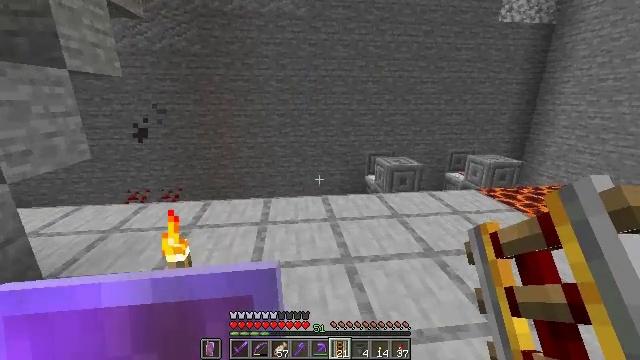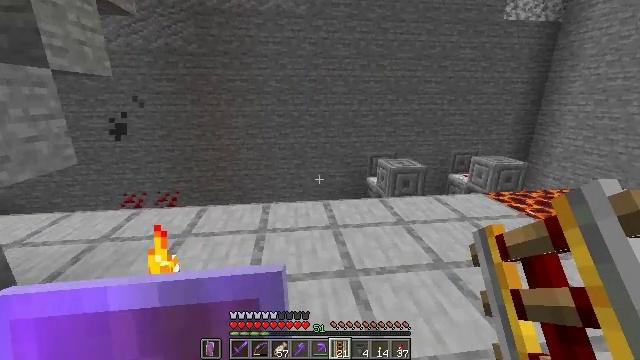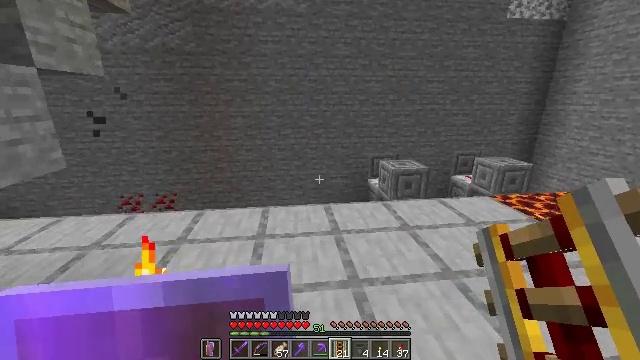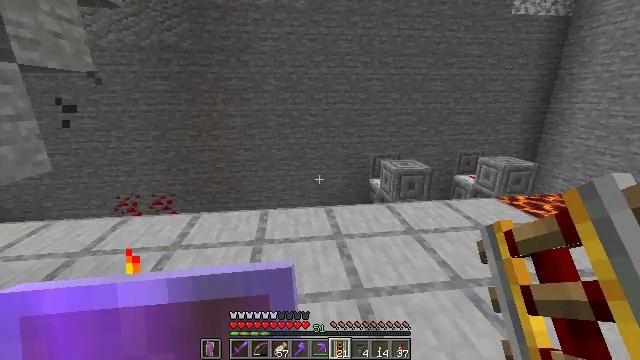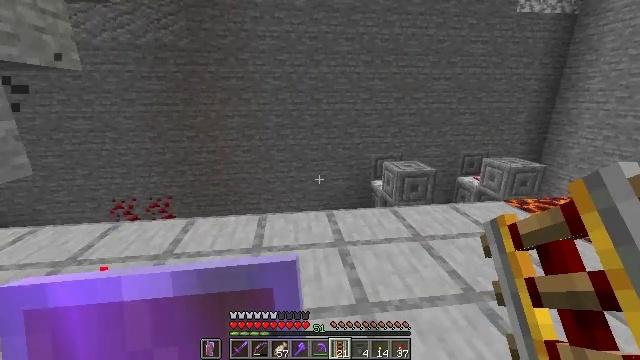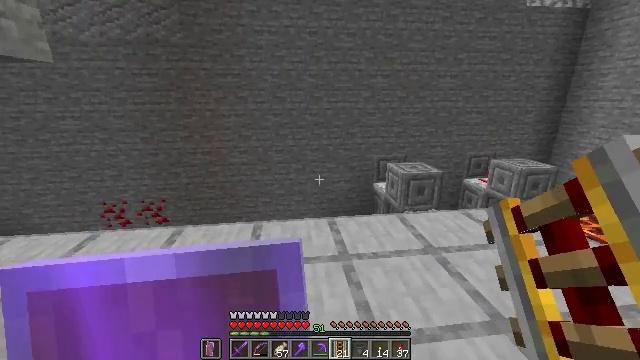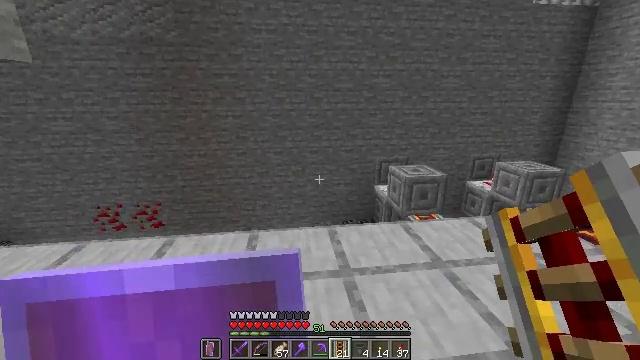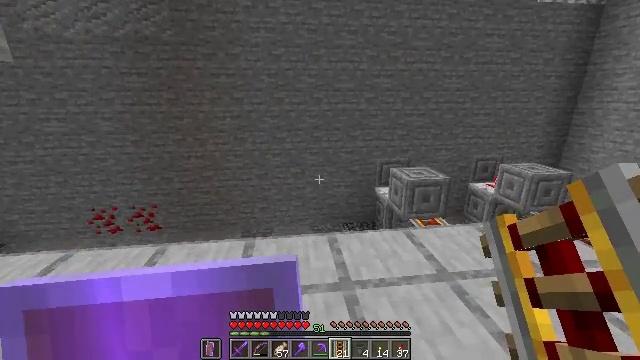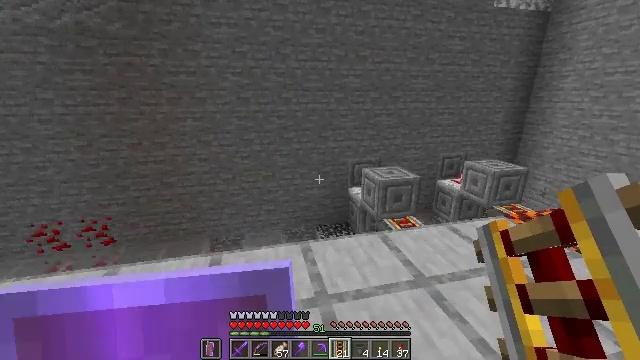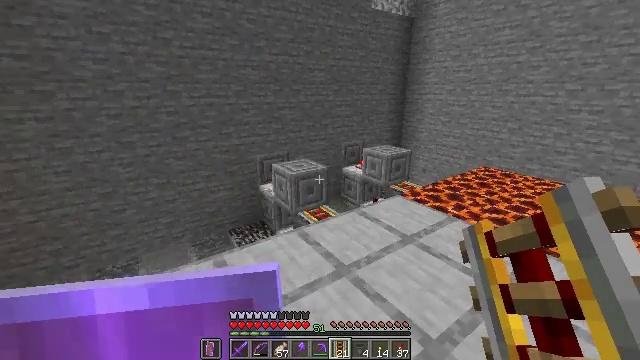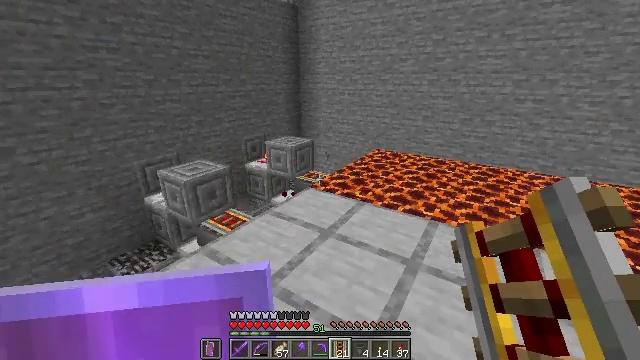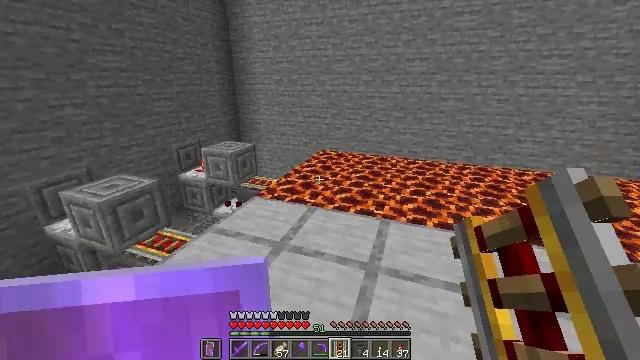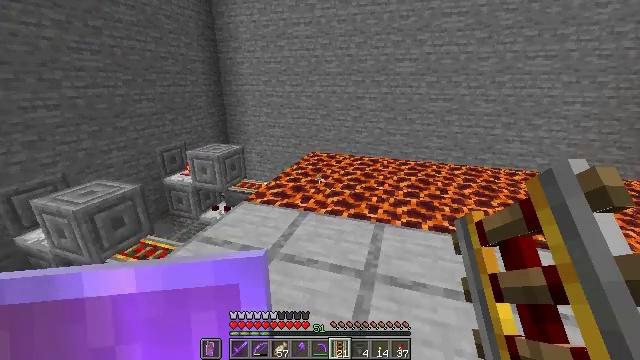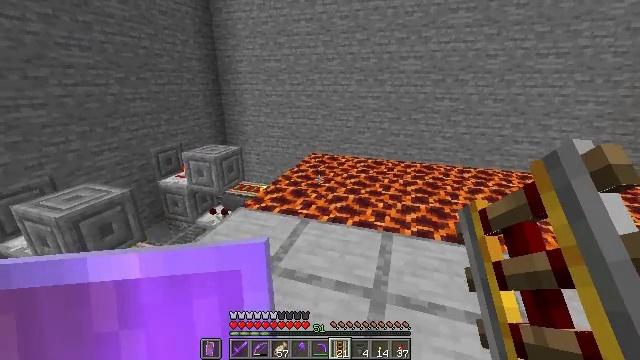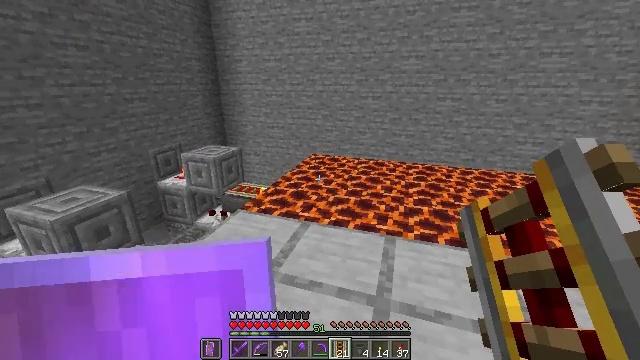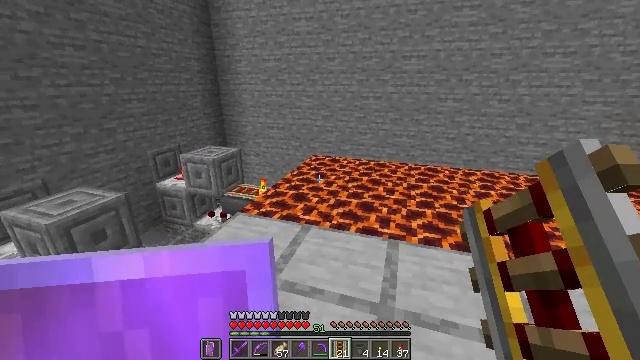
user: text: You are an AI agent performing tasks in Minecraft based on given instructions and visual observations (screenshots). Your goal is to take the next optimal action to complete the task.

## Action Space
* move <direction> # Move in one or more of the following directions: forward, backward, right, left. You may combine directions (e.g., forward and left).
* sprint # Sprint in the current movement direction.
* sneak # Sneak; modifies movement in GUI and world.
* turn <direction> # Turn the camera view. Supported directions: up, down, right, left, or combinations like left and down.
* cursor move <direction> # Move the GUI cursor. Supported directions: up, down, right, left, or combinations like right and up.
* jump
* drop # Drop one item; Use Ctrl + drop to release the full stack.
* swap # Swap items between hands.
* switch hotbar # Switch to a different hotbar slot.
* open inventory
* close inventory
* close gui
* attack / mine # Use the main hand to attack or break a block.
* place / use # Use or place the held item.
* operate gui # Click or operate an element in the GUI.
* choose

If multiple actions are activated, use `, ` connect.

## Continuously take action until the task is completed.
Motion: motion action
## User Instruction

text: Break the chiseled stone bricks for materials.
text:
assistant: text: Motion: move forward
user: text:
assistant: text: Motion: move forward
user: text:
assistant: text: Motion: move forward
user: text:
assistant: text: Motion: move forward
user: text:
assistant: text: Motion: move forward
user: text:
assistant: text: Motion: move forward
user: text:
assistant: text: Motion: move forward
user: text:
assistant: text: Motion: move forward, turn right
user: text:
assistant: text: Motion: move forward, turn right and down
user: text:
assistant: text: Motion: move forward, turn right and down
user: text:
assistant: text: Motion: move forward, turn right
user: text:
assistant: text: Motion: move forward, turn right
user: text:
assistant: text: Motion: move forward
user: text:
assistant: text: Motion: no_op
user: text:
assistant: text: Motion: no_op
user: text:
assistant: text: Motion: no_op
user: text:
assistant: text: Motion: no_op
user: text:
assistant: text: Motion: no_op
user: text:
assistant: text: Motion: no_op
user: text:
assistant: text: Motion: no_op
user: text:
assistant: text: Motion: no_op
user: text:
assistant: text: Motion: no_op
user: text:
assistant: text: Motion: no_op
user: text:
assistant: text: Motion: no_op
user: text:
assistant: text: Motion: no_op
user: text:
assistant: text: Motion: no_op
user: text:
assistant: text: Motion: turn left
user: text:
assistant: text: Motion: turn left
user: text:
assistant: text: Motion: no_op
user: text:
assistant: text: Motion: no_op